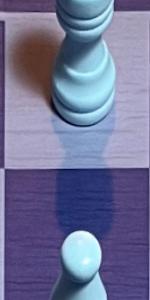
Label: Empty